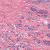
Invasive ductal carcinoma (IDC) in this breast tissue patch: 1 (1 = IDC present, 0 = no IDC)